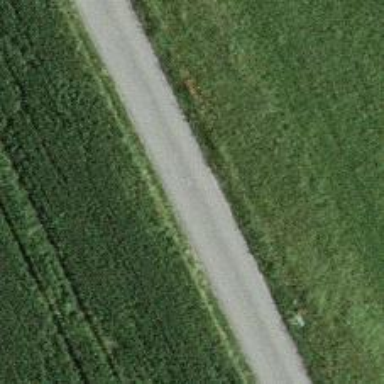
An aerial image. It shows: Paved service road.